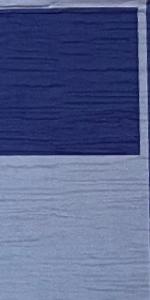
Label: Empty